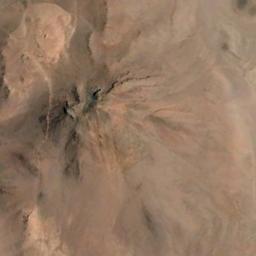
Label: mountain